Question: I have a simple form with phone inputs and some email inputs, however I cannot get rid of the default browser warning messages that come up when I click the submit button.

<URL>
I've tried to implement <URL> however it doesn't seem to work in my case.
'''
$('#profile-info-form').unbind('submit').bind("submit", function(event) {
event.preventDefault();
console.log('save button clicked');
});
'''
Example of the input fields I create on the fly:
'''
var myphone = "<li><label>Cell Phone:</label></li><li><input type='tel' pattern='[0-9]{10}' class='added_mobilephone' name='mobilephone' value='' autocomplete='off' maxlength='20' /></li>";
'''
How would you handle this problem?
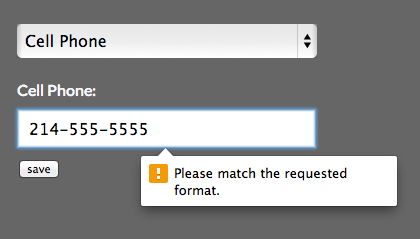
Answer: Remove the 'pattern' attribute? Just using the tel type should still get you the keypad interface on mobile and without pattern the native validation/formatting should not run.